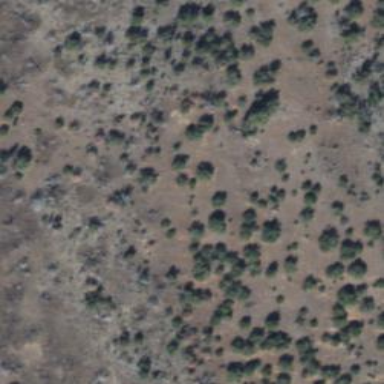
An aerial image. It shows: Patch of scrub vegetation.